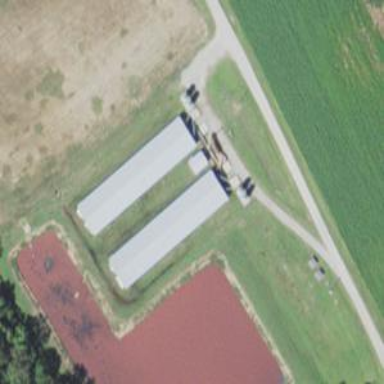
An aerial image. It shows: Farm auxiliary building.